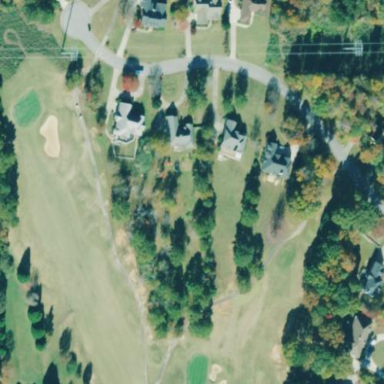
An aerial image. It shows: Golf course surrounded by greenery.